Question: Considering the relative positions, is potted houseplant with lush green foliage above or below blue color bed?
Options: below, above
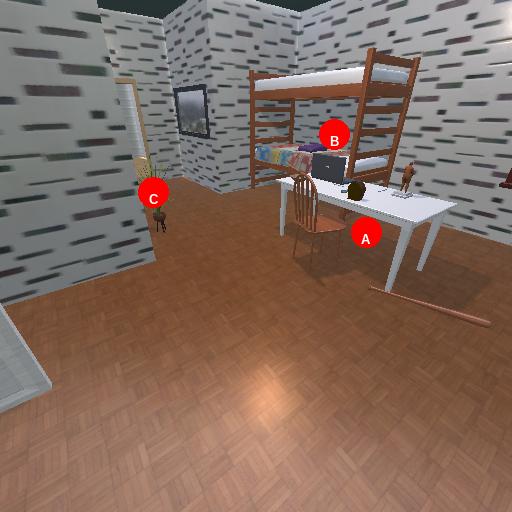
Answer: below